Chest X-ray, PA view. Patient: 61 years old, sex M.
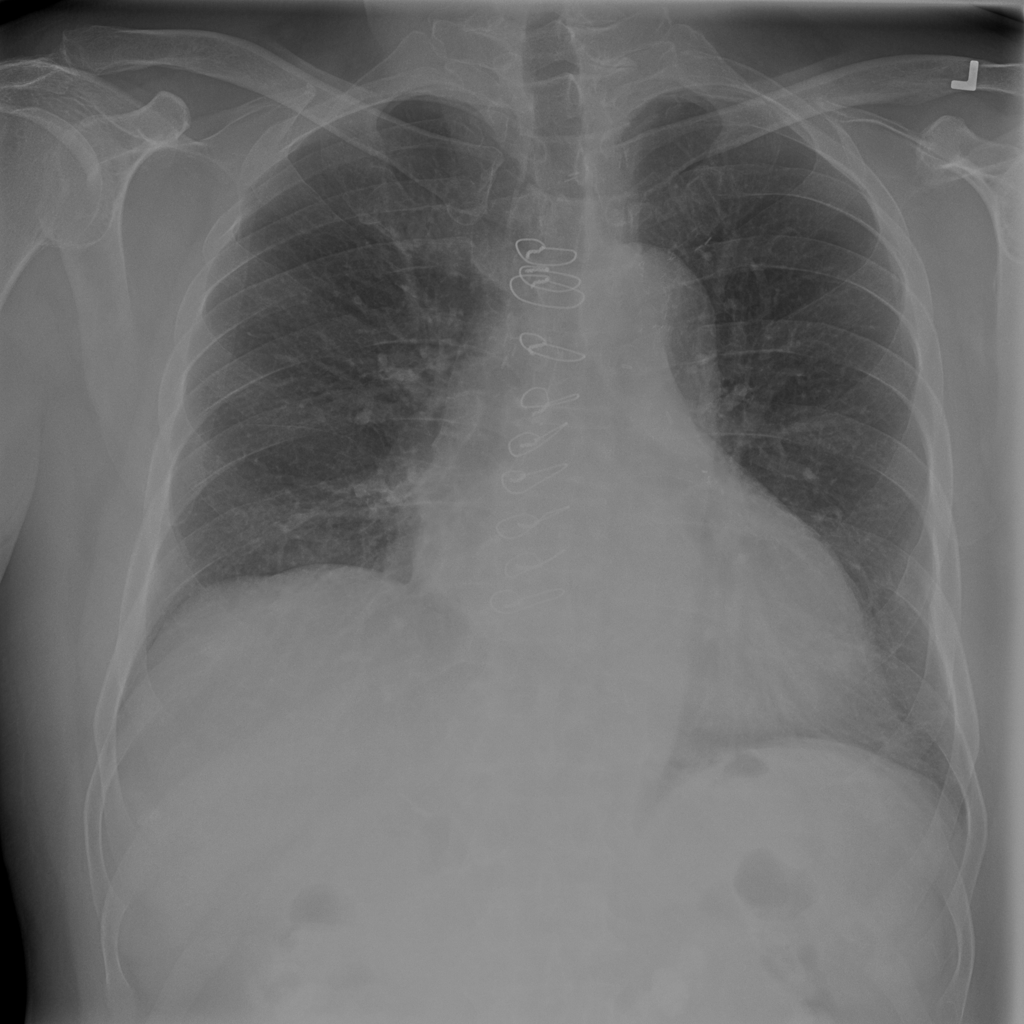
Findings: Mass